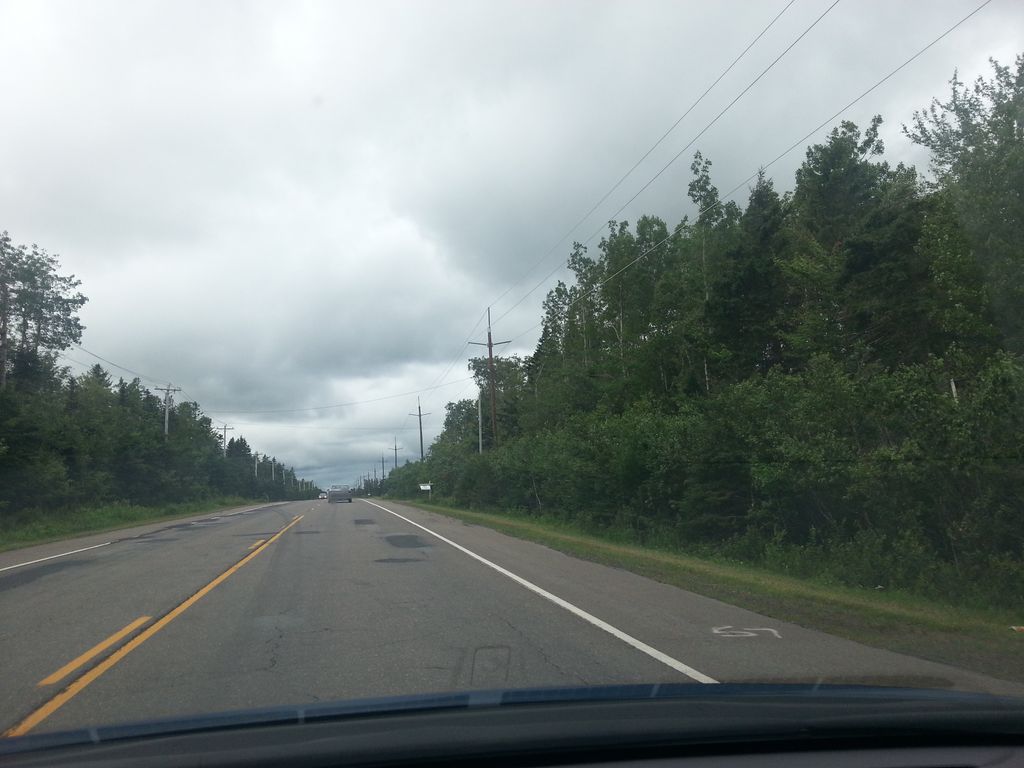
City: charlottetown